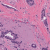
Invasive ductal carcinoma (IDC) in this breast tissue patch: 1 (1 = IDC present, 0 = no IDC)